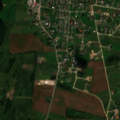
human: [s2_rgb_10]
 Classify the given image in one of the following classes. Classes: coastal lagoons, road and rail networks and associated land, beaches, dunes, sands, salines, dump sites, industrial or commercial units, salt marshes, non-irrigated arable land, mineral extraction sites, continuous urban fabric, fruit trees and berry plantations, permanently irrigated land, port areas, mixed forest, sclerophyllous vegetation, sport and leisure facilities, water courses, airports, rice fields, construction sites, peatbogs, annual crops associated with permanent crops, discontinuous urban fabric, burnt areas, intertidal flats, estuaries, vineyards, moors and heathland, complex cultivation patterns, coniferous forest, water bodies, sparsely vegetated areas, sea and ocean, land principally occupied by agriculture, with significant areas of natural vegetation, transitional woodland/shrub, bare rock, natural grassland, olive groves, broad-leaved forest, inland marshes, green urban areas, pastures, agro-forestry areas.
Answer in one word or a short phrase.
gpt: discontinuous urban fabric, non-irrigated arable land, pastures, complex cultivation patterns, land principally occupied by agriculture, with significant areas of natural vegetation, coniferous forest